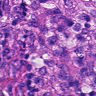
Metastatic tissue present: yes